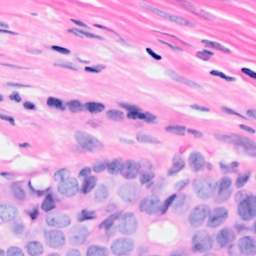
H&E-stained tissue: Breast